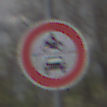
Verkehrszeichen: VerbotKraftfahrzeuge
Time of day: Midday
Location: Outdoor (Nature)
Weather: PartlyCloudy
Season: Autumn
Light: Natural